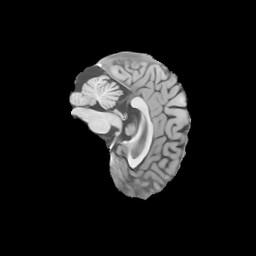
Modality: T1w
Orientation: sagittal